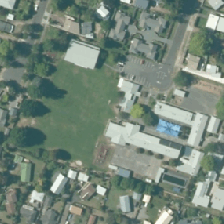
Land cover: urban_parkland